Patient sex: F
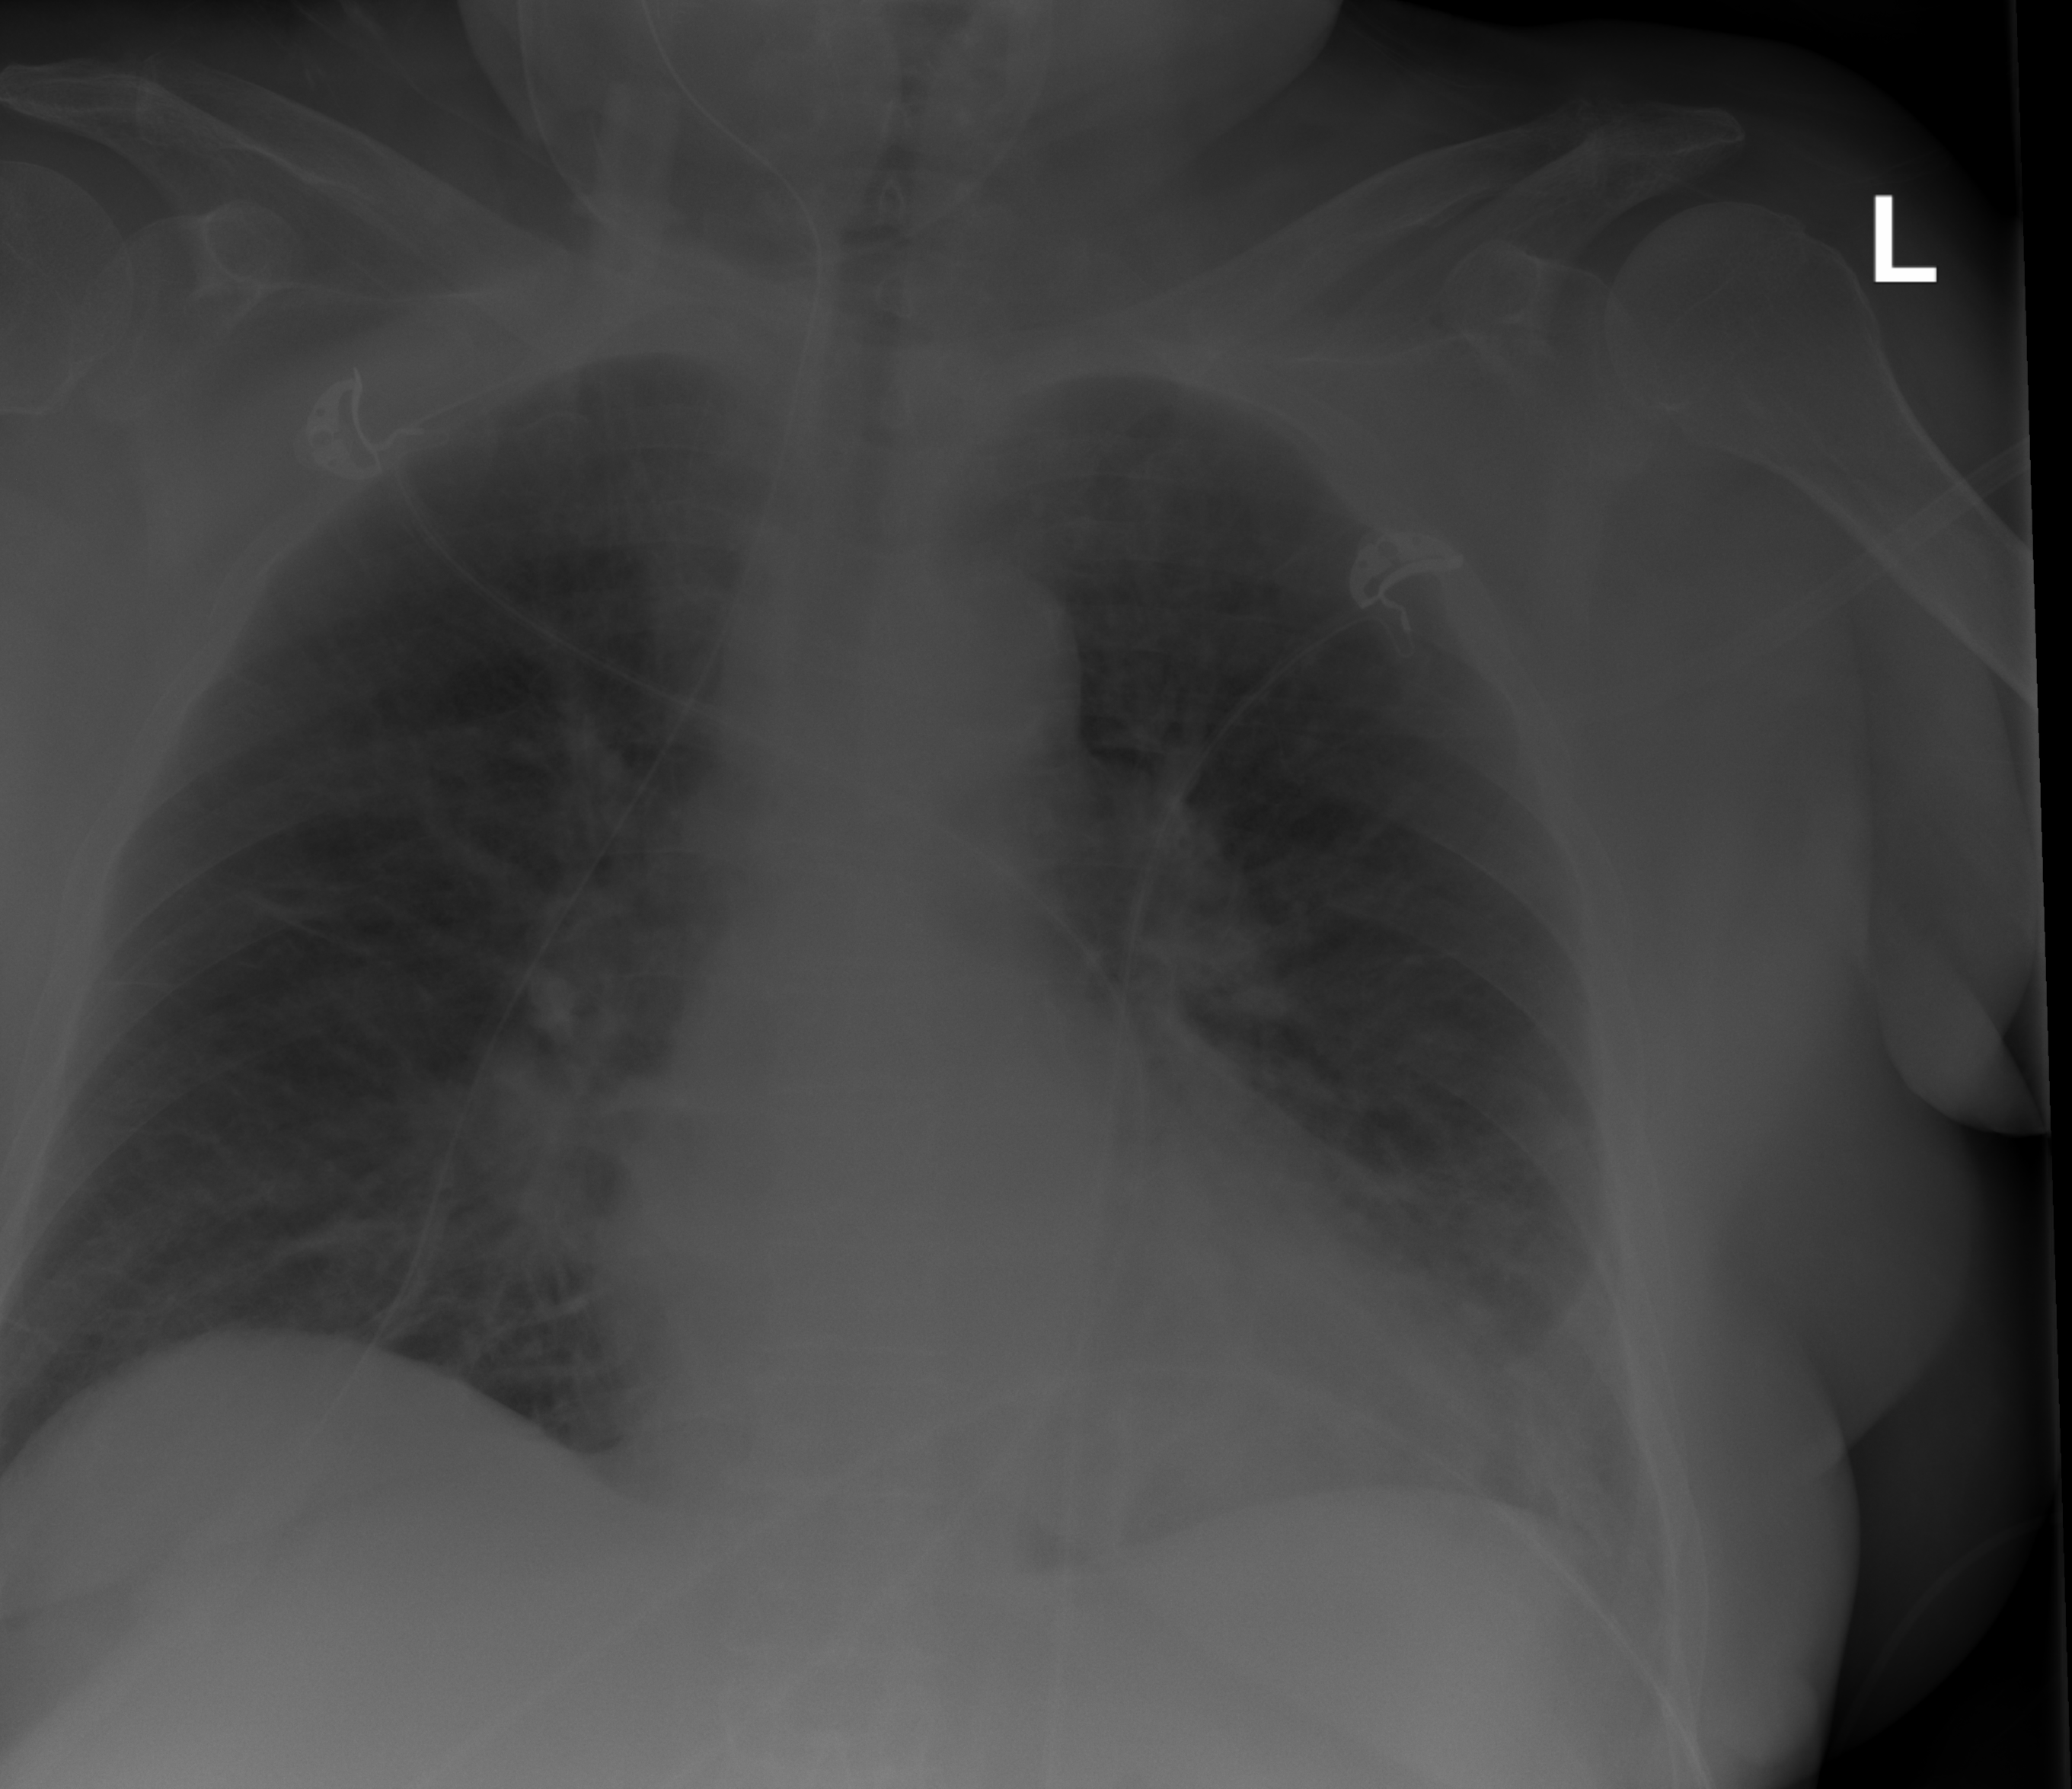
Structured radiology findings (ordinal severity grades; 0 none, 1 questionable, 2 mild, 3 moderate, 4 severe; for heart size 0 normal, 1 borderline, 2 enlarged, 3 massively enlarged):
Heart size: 2
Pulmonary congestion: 3
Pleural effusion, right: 0
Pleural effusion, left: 2
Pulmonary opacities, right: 2
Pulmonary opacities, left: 2
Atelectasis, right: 0
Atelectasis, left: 2